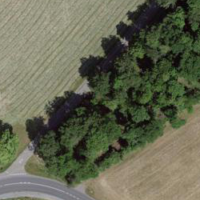
EUNIS habitat code: 52
Species observed at this site:
Carpinus betulus
Pseudotsuga menziesii
Euonymus europaeus
Fagus sylvatica